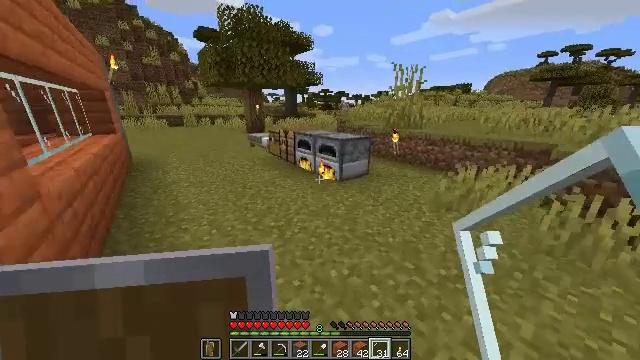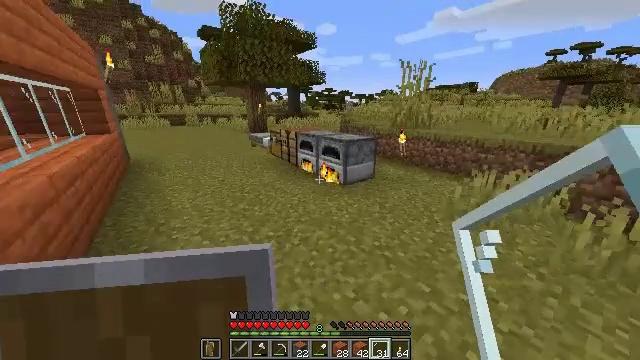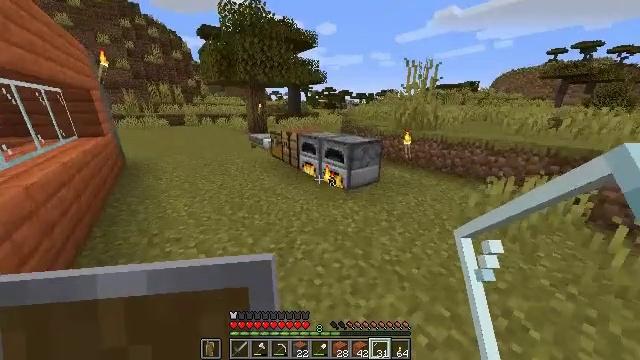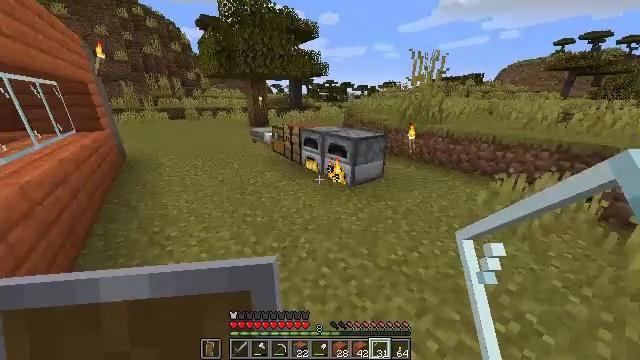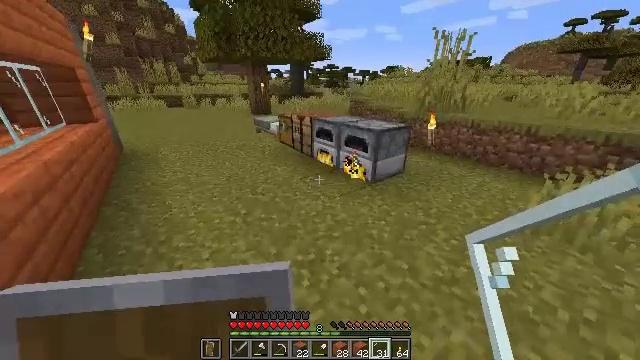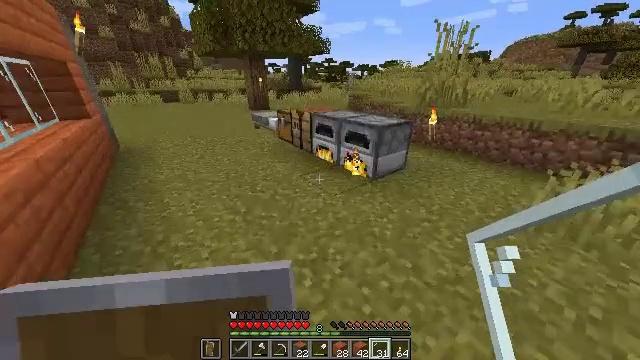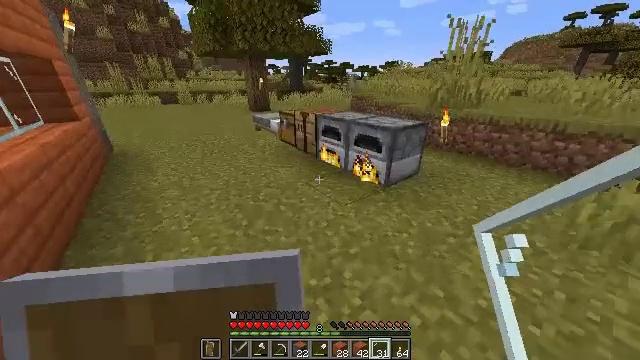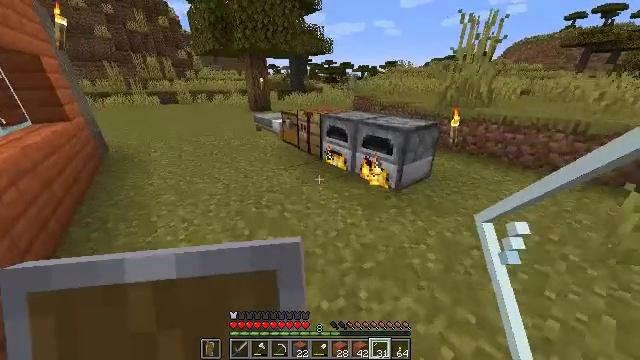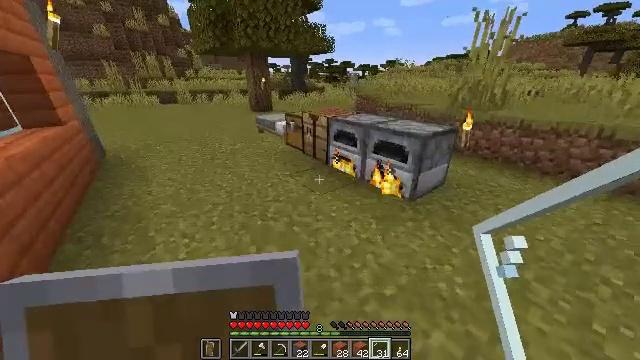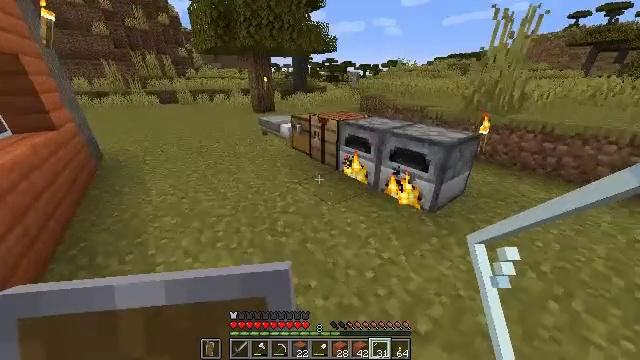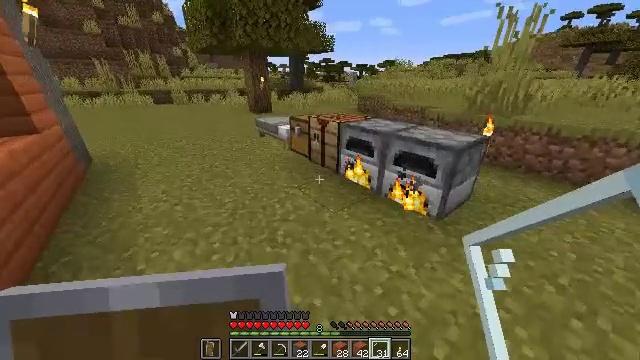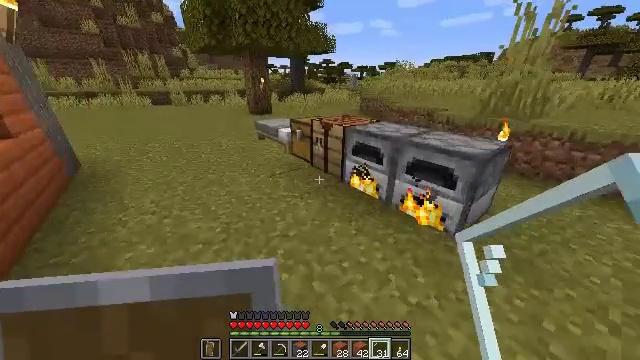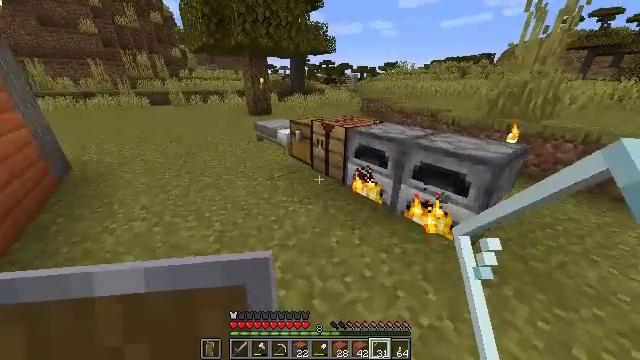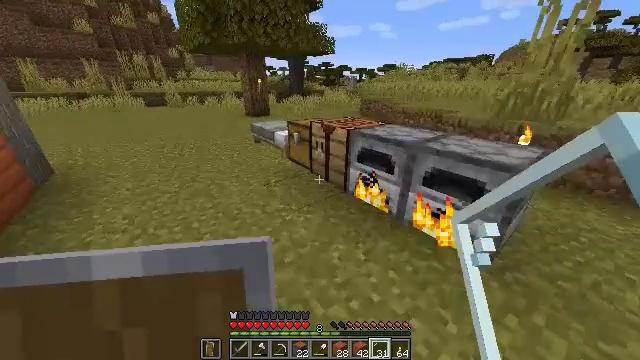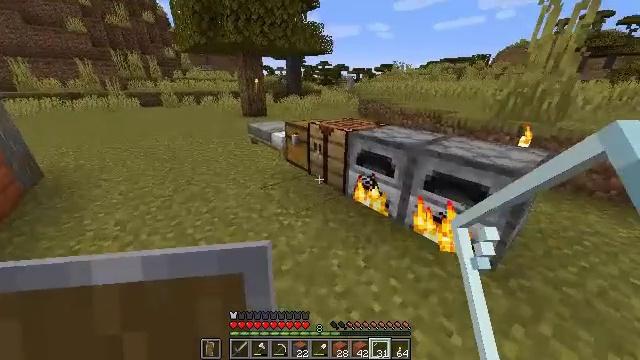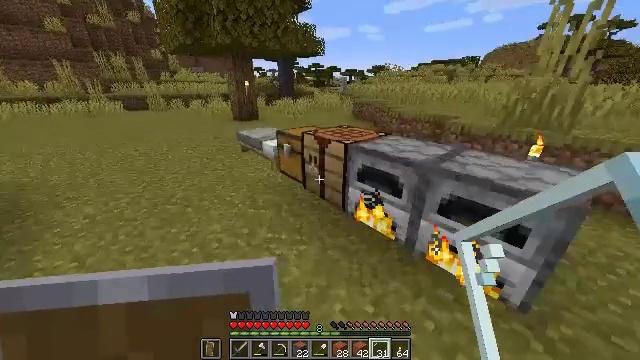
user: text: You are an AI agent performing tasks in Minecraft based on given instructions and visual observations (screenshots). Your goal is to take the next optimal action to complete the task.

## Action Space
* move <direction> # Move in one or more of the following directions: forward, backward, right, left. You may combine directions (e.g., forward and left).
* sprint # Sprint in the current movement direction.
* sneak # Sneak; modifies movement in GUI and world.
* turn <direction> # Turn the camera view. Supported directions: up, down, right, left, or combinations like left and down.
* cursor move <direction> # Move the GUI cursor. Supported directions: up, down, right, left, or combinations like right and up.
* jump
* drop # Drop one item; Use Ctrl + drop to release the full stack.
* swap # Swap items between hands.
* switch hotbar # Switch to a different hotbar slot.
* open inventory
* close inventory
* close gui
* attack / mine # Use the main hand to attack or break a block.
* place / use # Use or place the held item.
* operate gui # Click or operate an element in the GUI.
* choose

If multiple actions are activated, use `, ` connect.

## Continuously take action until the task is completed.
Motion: motion action
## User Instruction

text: Craft an acacia door.
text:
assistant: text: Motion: move forward
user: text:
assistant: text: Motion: move forward and move left
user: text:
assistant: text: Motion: move forward and move left, turn down
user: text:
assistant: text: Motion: move forward and move left, turn down
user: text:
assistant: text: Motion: move forward, turn down
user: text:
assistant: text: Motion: move forward
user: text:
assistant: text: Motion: move forward and move left
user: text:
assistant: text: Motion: move forward and move left
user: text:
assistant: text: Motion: move forward and move left
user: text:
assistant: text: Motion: move forward
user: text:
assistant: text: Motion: move forward
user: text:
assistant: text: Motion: move forward
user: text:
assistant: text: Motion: move forward
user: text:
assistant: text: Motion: move forward
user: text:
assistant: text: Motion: move forward, turn right
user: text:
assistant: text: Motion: move forward, turn right
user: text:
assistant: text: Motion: move forward, turn right
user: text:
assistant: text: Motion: move forward, use / place
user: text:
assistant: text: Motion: move forward, use / place
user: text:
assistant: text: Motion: use / place
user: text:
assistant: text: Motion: no_op
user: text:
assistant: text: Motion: turn down
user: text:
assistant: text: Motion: cursor move right and down, open gui
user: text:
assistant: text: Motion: cursor move left and up
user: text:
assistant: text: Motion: cursor move right
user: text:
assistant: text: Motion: no_op
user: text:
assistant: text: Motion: no_op
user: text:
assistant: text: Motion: no_op
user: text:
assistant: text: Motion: no_op
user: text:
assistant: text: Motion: no_op